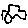
Label: car